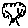
Label: tree